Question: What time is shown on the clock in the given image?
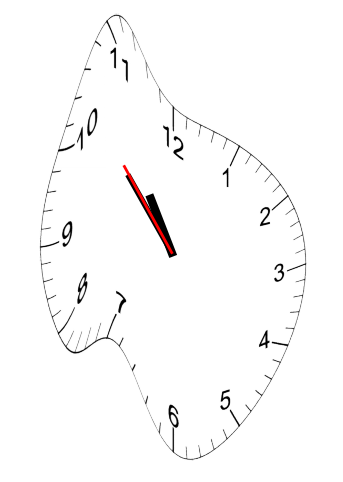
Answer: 10:52:53